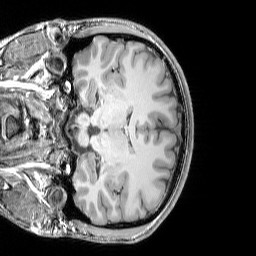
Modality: T1w
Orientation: coronal
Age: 23
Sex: male
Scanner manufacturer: siemens
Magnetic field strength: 3 T
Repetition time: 1.9 s
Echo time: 0.00444 s